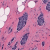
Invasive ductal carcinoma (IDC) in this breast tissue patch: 0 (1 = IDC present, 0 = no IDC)